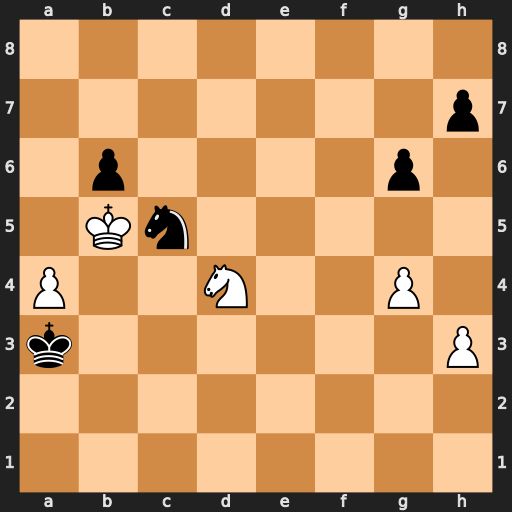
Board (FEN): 8/7p/1p4p1/1Kn5/P2N2P1/k6P/8/8
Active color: w
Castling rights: -
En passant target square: -
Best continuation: a5 bxa5 Kxc5